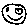
Label: smiley face